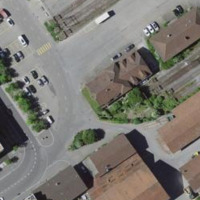
EUNIS habitat code: 54
Species observed at this site:
Convolvulus arvensis